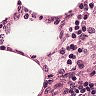
Metastatic tissue present: no